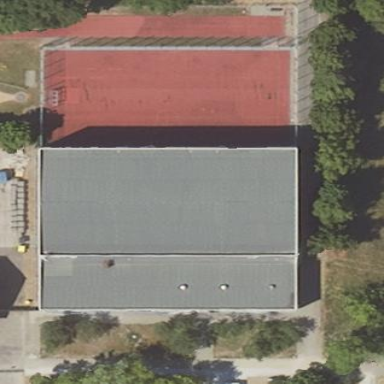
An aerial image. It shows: Flat-roofed building painted gray. It functions as multi-sport facility or sports hall.